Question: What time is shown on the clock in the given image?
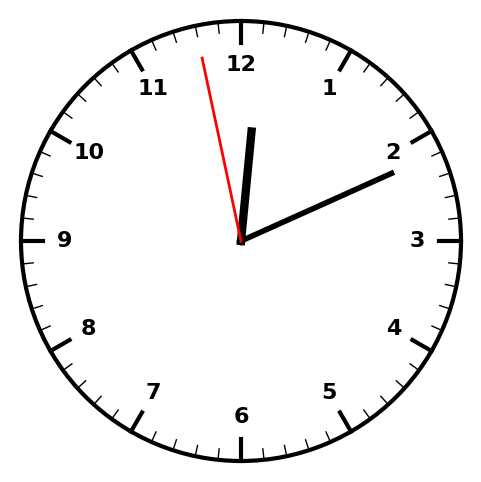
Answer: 12:10:58